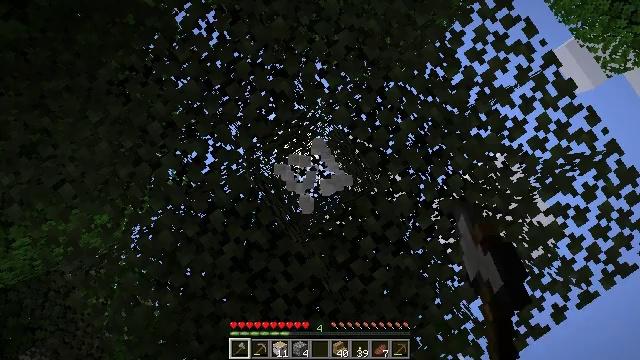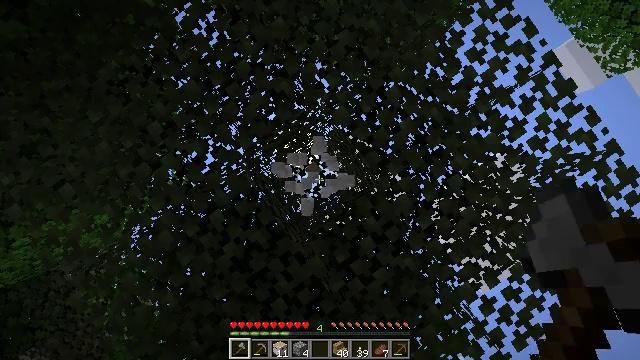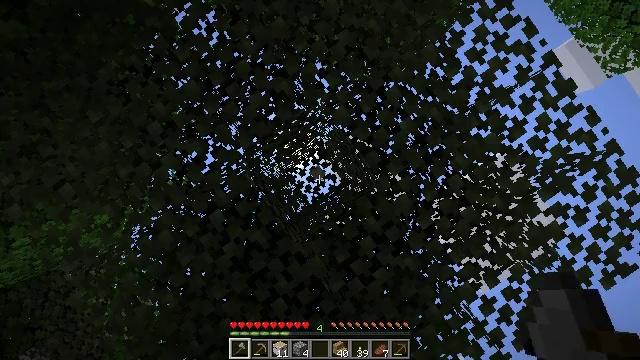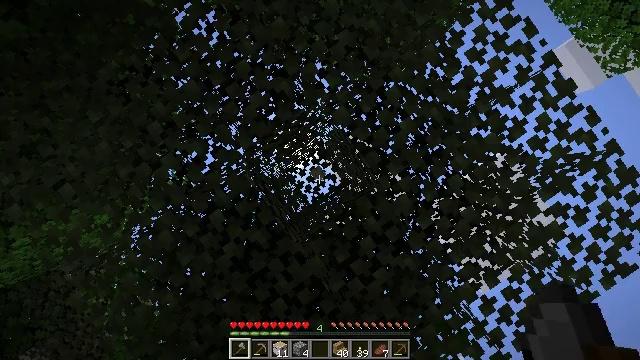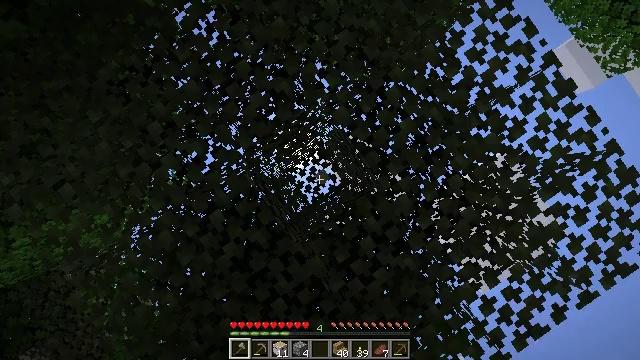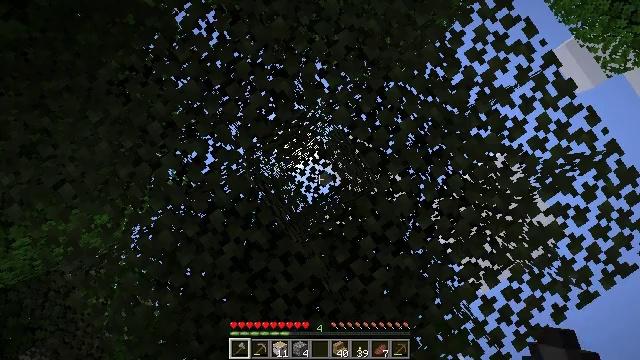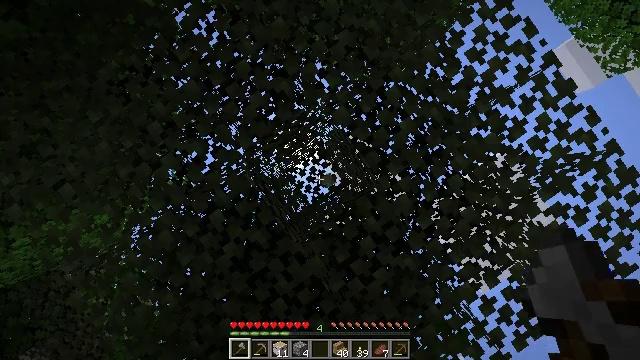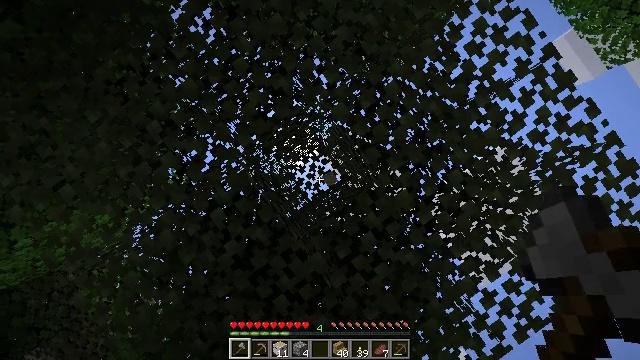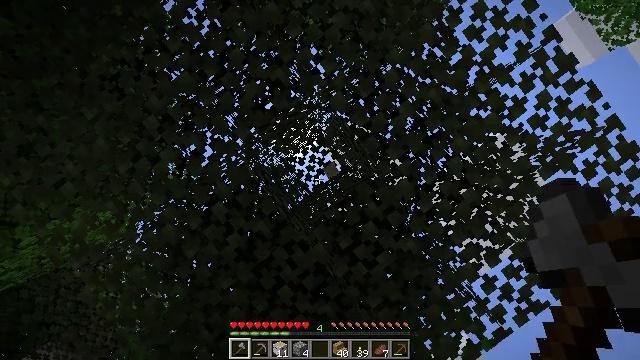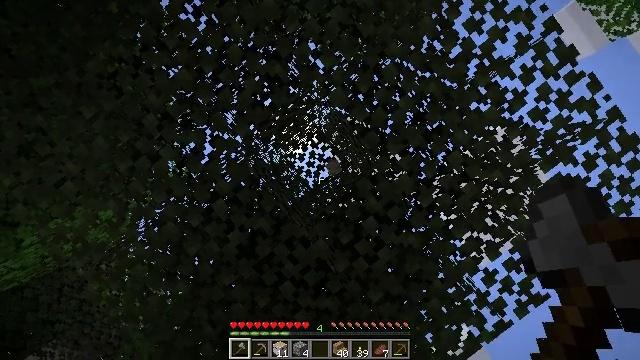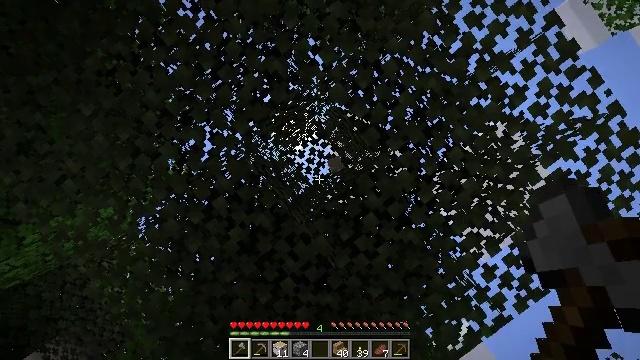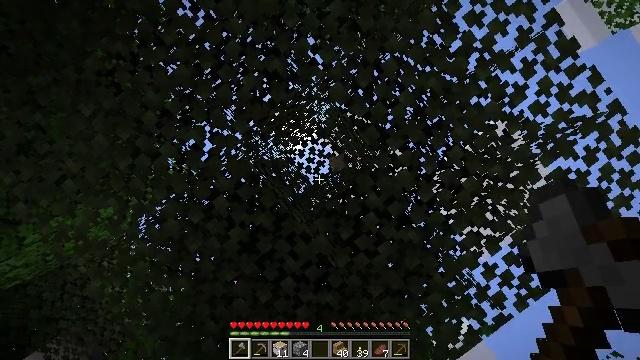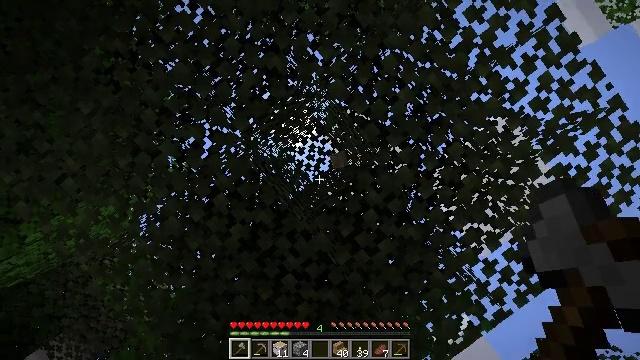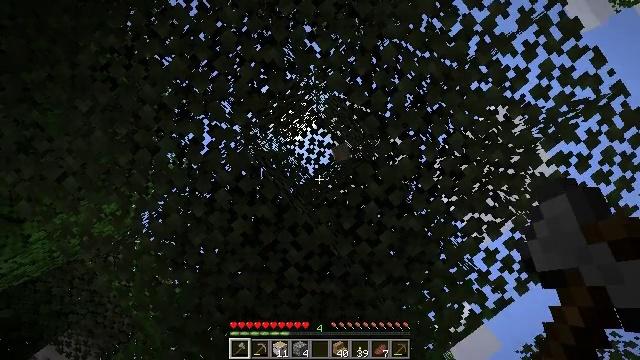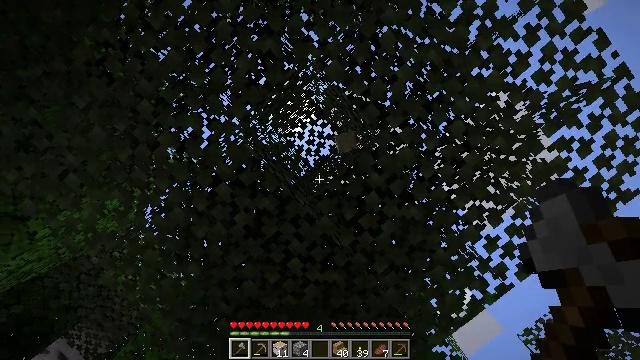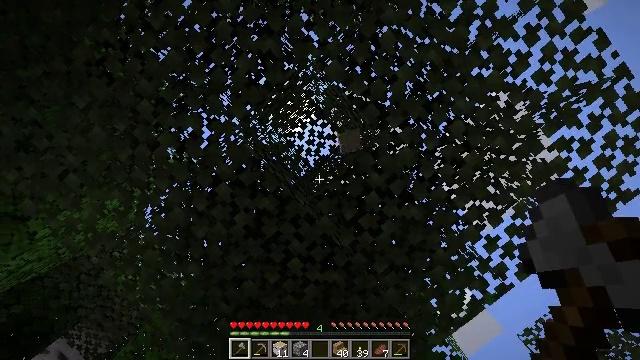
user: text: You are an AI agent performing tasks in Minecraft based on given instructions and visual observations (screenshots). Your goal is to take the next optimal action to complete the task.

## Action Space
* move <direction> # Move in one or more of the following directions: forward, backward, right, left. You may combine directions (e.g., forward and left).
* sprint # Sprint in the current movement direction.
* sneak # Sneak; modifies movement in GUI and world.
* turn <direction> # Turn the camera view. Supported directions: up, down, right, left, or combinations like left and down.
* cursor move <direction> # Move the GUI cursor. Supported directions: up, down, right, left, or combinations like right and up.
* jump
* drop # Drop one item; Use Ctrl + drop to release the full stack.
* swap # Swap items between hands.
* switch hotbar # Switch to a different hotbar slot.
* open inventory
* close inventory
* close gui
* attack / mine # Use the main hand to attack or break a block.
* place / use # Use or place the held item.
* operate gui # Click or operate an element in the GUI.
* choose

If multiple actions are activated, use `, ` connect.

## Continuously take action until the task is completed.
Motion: motion action
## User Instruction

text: Transform birch logs into birch planks.
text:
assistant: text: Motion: no_op
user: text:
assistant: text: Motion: no_op
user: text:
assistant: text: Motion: no_op
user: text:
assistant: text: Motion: no_op
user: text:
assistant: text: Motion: no_op
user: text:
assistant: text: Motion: no_op
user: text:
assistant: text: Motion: no_op
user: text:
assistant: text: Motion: turn left and down
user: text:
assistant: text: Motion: no_op
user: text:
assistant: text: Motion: no_op
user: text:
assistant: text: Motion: no_op
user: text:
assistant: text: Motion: no_op
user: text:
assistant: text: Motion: turn left and down
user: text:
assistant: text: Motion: turn left and down
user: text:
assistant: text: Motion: no_op
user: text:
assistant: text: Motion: no_op
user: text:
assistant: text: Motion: no_op
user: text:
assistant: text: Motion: no_op
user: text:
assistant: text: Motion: turn left and down
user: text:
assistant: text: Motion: no_op
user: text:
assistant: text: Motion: turn left and down
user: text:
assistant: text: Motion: turn left and down
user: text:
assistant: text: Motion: turn left and down
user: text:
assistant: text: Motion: turn left and down
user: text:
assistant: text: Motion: turn left and down
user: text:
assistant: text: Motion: no_op
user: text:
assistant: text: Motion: move forward, sprint
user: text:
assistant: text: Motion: move forward and move left, sprint
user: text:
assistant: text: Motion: move forward and move left, sprint, turn left and down
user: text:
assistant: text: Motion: move forward and move left, sprint, turn left and down